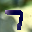
Label: 7